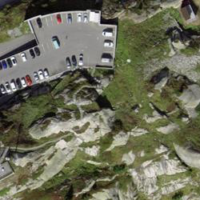
EUNIS habitat code: 31
Species observed at this site:
Dactylorhiza maculata
Campanula barbata
Astrantia minor